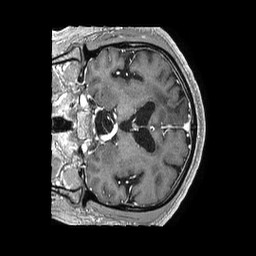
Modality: T1w
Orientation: coronal
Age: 55
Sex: male
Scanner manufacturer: philips
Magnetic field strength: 1.5 T
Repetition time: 0.007897 s
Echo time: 0.003627 s